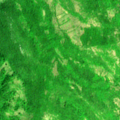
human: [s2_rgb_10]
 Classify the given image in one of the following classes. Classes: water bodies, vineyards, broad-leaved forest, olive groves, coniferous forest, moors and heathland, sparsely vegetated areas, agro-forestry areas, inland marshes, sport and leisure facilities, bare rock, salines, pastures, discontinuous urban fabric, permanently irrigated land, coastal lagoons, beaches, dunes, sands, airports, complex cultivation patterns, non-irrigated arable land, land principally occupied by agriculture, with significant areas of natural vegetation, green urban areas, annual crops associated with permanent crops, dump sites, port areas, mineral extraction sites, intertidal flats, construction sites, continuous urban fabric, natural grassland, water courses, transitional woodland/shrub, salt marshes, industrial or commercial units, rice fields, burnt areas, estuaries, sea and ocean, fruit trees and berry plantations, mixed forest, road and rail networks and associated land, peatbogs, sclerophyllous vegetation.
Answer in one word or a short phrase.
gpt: complex cultivation patterns, broad-leaved forest, transitional woodland/shrub